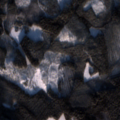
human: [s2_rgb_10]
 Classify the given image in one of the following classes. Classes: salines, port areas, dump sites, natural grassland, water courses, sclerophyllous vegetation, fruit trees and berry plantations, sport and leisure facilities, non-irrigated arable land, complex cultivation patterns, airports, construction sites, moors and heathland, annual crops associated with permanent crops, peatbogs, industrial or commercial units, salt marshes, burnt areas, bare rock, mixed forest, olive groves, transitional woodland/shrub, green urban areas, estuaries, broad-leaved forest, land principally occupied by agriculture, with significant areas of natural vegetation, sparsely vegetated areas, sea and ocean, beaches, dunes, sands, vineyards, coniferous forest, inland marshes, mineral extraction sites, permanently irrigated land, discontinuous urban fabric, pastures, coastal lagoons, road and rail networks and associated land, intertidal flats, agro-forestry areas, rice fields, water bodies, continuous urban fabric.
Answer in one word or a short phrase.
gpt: broad-leaved forest, coniferous forest, mixed forest